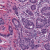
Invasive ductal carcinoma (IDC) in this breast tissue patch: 1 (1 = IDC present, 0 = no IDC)